【题型】填空题　【知识点】平面几何　【难度】medium
如图，$\text{Rt}\triangle ABC$ 和 $\text{Rt}\triangle DEF$ 中，
$\angle BAC = \angle EDF = 90^\circ$，$AB = 3$，$AC = 4$，$DE = 4$，$DF = 8$，点 $M$ 在边 $BC$ 上，点 $N$ 在边 $EF$ 上，$AM$ 分割 $\triangle ABC$ 所
得的两个三角形分别与 $DN$ 分割 $\triangle DEF$ 所得的两个三角形相似，那么线段 $DN$ 的长是 \underline{\hspace{2em}}。

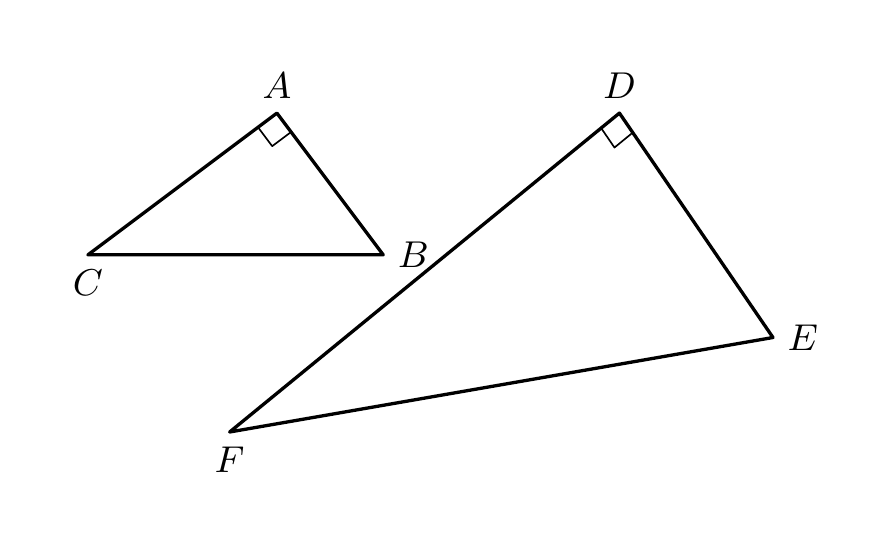
【解答】

【答案】$4$ 或 $\dfrac{40}{11}$

【知识点】用勾股定理解三角形、相似三角形的判定与性质综合

【分析】本题主要考查相似三角形的判定，牢记相似三角形判定方法是解题关键，分两种情况讨论分别根据相似三角形性质分别求解即可。

【详解】解：$\because \angle BAC = \angle EDF = 90^\circ$，$AB = 3$，$AC = 4$，$DE = 4$，$DF = 8$，

$\therefore \tan\angle C = \dfrac{AB}{AC} = \dfrac{3}{4}$，$\tan\angle F = \dfrac{DE}{DF} = \dfrac{4}{8} = \dfrac{1}{2}$，$BC = \sqrt{AC^2 + AB^2} = 5$，

$\therefore \angle C \neq \angle F$，

如图，$AM$ 分 $\triangle ABC$ 的两个三角形与 $DN$ 分 $\triangle DEF$ 的两个三角形相似，

当 $\triangle ACM \backsim \triangle FDN$ 时，有 $\angle F = \angle CAM$，

$\because AC = 4$，$DF = 8$，

$\therefore \dfrac{AC}{DF} = \dfrac{AM}{FN} = \dfrac{CM}{DN} = \dfrac{4}{8} = \dfrac{1}{2}$，

$\therefore DN = 2CM$，

$\therefore CM = \dfrac{1}{2}DN$，

同理，$\triangle AMB \backsim \triangle END$，则有 $\dfrac{AB}{ED} = \dfrac{BM}{DN} = \dfrac{AM}{EN} = \dfrac{3}{4}$，

$\therefore DN = \dfrac{4}{3}BM$，即 $BM = \dfrac{3}{4}DN$，

又 $BC = CM + BM = \dfrac{1}{2}DN + \dfrac{3}{4}DN = \dfrac{5}{4}DN = 5$，

$\therefore DN = 4$；

同理，当 $DN_1$ 分 $\triangle DEF$ 的两个三角形相似存在

当 $\triangle ACM \backsim \triangle EDN_1$ 时，有 $\dfrac{AC}{DE} = \dfrac{AM}{EN_1} = \dfrac{CM}{DN_1} = \dfrac{4}{4} = 1$，

$\therefore CM = DN_1$，

同理，当 $\triangle ABM \backsim \triangle FDN_1$ 时，$\dfrac{AB}{DF} = \dfrac{AM}{FN_1} = \dfrac{BM}{DN_1} = \dfrac{3}{8}$，

$\therefore BM = \dfrac{3}{8}DN_1$，

又 $CM + BM = 5$，

$\therefore DN_1 + \dfrac{3}{8}DN_1 = 5$，

$\therefore DN_1 = \dfrac{40}{11}$；

综上，$DN$ 的长是 $4$ 或 $\dfrac{40}{11}$。
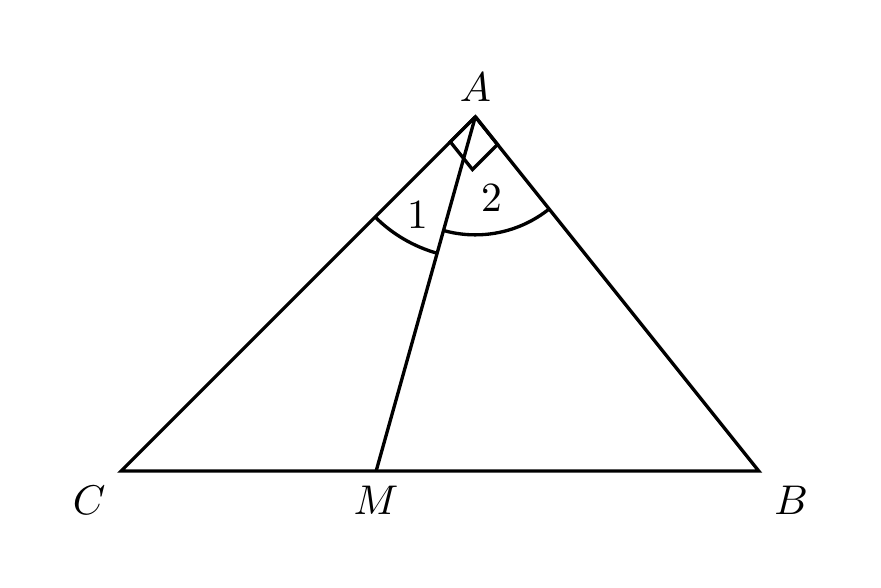